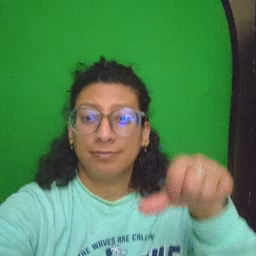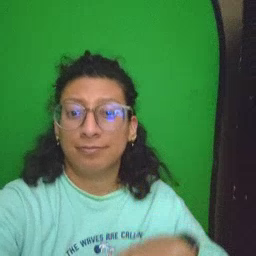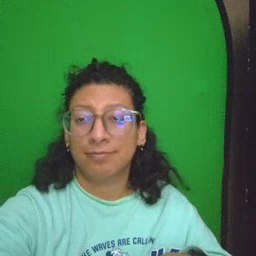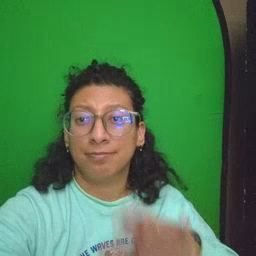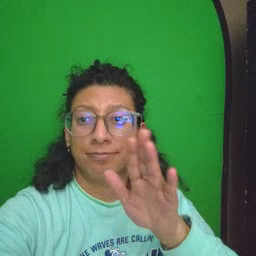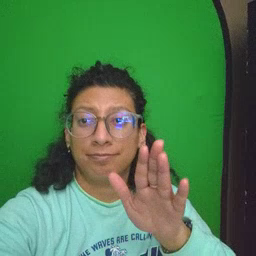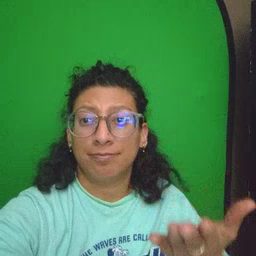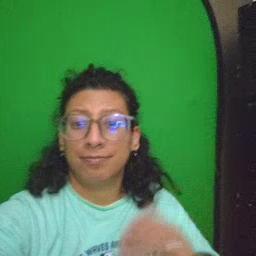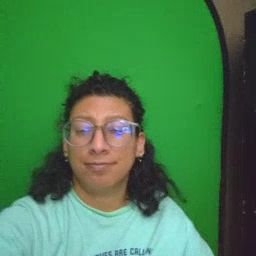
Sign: book